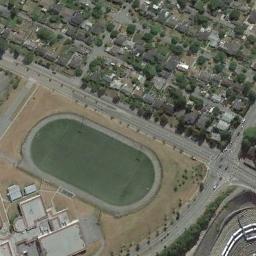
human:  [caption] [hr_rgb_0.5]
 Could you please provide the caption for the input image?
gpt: There are many buildings next to the ground track field .

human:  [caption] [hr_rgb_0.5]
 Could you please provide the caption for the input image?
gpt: There is a track and field at the bottom of the picture .

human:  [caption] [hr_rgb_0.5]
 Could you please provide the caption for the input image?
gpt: There are yellow lawns around the ground track field with a gray track .

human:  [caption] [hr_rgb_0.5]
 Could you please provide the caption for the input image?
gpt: The track and field is built on bare land, There is a road distance from the residential area, And there are many vegetation around .

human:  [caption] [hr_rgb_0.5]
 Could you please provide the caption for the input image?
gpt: The ground track field is surrounded by a building and lots of neatly arranged houses .